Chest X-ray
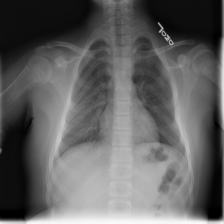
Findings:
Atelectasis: negative
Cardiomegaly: negative
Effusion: negative
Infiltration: negative
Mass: negative
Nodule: negative
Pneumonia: negative
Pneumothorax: negative
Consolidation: negative
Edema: negative
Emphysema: negative
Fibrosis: negative
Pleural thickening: negative
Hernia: negative